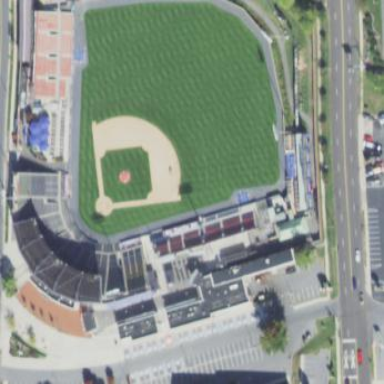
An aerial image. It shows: Baseball stadium for leisure land sports.